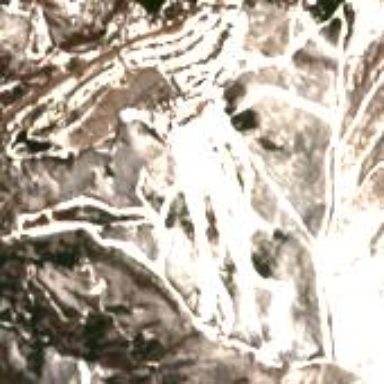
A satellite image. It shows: Area designated for winter sports.